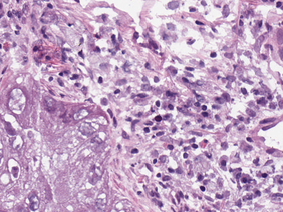
Tumor epithelial tissue: yes
Tumor-associated stroma tissue: yes
Normal tissue: no